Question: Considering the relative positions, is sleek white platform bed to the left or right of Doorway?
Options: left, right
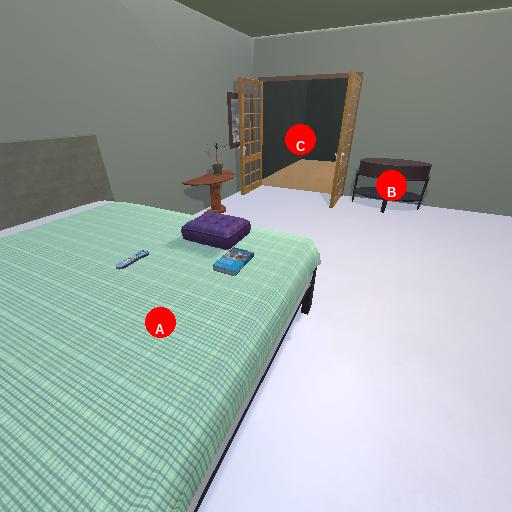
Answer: left